Question: I am using Master pages with asp.net, I am noob in CSS, thus tried a lot of
properties after searching google and stackoverflow posts as well, but I cant
figure out how to over come this, the things are working fine except for the left
side menu, it should take all the height of the page dynamically, at the end I have
included a screenshot of Products page (buy.aspx) the product T2 and all other
products under it all left aligned with Categories while they should have
aligned under first product on the page, plz help
'''
<%@ Master Language="C#" AutoEventWireup="true" CodeBehind="Site.master.cs" Inherits="E_Auction.Site" %>
<html>
<head runat="server">
<style type="text/css">
body
{
margin-top: 0px;
margin-left: 5%;
margin-right: 5%;
background-color: Teal;
}
#header {
padding: 1px;
margin-left:5%;
margin-right:5%;
background-color: White;
margin-bottom: 0px;
}
#left {
float:left;
margin-left: 5%;
background-color:White;
}
#center
{
margin-top: 0px;
background-color: White;
margin-left: 5%;
margin-right: 5%;
overflow:scroll;
}
.style1
{
text-align: center;
}
.internal
{
text-decoration: none;
}
a:link, a:hover, a:visited, a:active {color: blue;}
</style>
<asp:ContentPlaceHolder ID="head" runat="server">
</asp:ContentPlaceHolder>
</head>
<body>
<form id="form1" runat="server">
<div id="header" style="background-image:url(Images/banner.gif);background-repeat:no-repeat;">
<table style="height:27%;width:88%">
<tr colspan="2">
<td style="text-align: right">
<asp:LinkButton ID="lnkMyAccount" runat="server" PostBackUrl="~/account.aspx" ForeColor="White" Font-Bold="true" Font-Underline="false">My Account</asp:LinkButton>&nbsp&nbsp
<asp:LinkButton ID="lnkBuy" runat="server" PostBackUrl="~/buy.aspx" ForeColor="White" Font-Bold="true" Font-Underline="false">Buy</asp:LinkButton>&nbsp&nbsp
<asp:LinkButton ID="lnkSell" runat="server" PostBackUrl="~/sell.aspx" ForeColor="White" Font-Bold="true" Font-Underline="false">Sell</asp:LinkButton>&nbsp&nbsp
<asp:LinkButton ID="lnkAboutUs" runat="server" PostBackUrl="~/about.aspx" ForeColor="White" Font-Bold="true" Font-Underline="false">About Us</asp:LinkButton>&nbsp&nbsp
<asp:LinkButton ID="lnkContactus" runat="server" PostBackUrl="~/contact.aspx" ForeColor="White" Font-Bold="true" Font-Underline="false">Contact Us</asp:LinkButton>
</td>
</tr>
<tr>
<td style="text-align: right">
<br /><span class="style1"><strong>Search</strong></span>&nbsp<asp:TextBox ID="txtSearch" runat="server" Width="170px"></asp:TextBox>&nbsp<asp:Button ID="btnGo" runat="server" Text="Go" Width="39px" Height="23px" />
</td>
</tr>
<tr>
<td valign="bottom"><asp:SiteMapPath ID="smPath" runat="server" ForeColor="White"></asp:SiteMapPath></td>
</tr>
</table>
</div>
<div id="left">
<table>
<tr>
<td valign="top" style="background-color:Silver;color:White;font-weight:bold;text-align:center;">
Category
</td>
</tr>
<tr>
<td valign="top" class="style1">
<asp:DataList ID="DataList1" runat="server" DataSourceID="dsCats">
<ItemTemplate>
<a href="buy.aspx?catid=<%# Eval("catid") %>" class="internal"><asp:Label ID="catitleLabel" runat="server" Text='<%# Eval("catitle") %>' />
</ItemTemplate>
</asp:DataList>
<asp:SqlDataSource ID="dsCats" runat="server"
ConnectionString="<%$ ConnectionStrings:EAuctionConnectionString %>"
SelectCommand="SELECT [catid], [catitle] FROM [Category]"></asp:SqlDataSource>
</td>
</tr>
</table>
</div>
<div id="center">
<asp:ContentPlaceHolder ID="ContentPlaceHolder1" runat="server">
</asp:ContentPlaceHolder>
</div>
</form>
</body>
</html>
'''
'''
<%@ Page Title="" Language="C#" MasterPageFile="~/Site.Master" AutoEventWireup="true" CodeBehind="buy.aspx.cs" Inherits="E_Auction.buy" %>
<asp:Content ID="Content1" ContentPlaceHolderID="head" runat="server">
<title>E-Auction::Buy Products</title>
<style type="text/css">
.topbanners
{
border: none;
}
</style>
</asp:Content>
<asp:Content ID="Content2" ContentPlaceHolderID="ContentPlaceHolder1" runat="server">
<asp:ListView ID="ListView1" runat="server" DataKeyNames="prodid"
DataSourceID="SqlDataSource1">
<EmptyDataTemplate>
<span>No data to show.</span>
</EmptyDataTemplate>
<ItemTemplate>
<table width="50%">
<tr>
<td colspan="2"><strong>
<asp:Label ID="prodnameLabel" runat="server" Text='<%# Eval("prodname") %>' />
</strong></td>
</tr>
<tr>
<td rowspan="8"><img src='/Pimages/<%# Eval("prodimagename") %>' height="150px" width="150px" /></td>
</tr>
<tr>
<td align="right">
<b></strong><asp:Label ID="capcategory" runat="server" Text="Category" /></b>
<asp:Label ID="Label2" runat="server" Text='<%# Eval("cat_title") %>' /></td>
</tr>
<tr>
<td align="right">
<asp:Label ID="capbidstartprice" runat="server" Text="Bid Start Price: " visible='<%# (Convert.ToInt32(Eval("pricetype")) == 1) ? true : false %>' />
<asp:Label ID="bidstartpriceLabel" runat="server" Text='<%# Eval("bidstartprice") %>' visible='<%# (Convert.ToInt32(Eval("pricetype")) == 1) ? true : false %>' /></td>
</tr>
<tr>
<td align="right">
<asp:Label ID="captotalbids" runat="server" Text="Total Bids: " visible='<%# (Convert.ToInt32(Eval("pricetype")) == 1) ? true : false %>' />
<asp:Label ID="totalbids" runat="server" Text='<%# Eval("TotalBids") %>' visible='<%# (Convert.ToInt32(Eval("pricetype")) == 1) ? true : false %>'/>
</tr>
<tr>
<td align="right">
<asp:Label ID="capbidenddate" runat="server" Text="Bid Ends At: " visible='<%# (Convert.ToInt32(Eval("pricetype")) == 1) ? true : false %>' />
<asp:Label ID="bidenddate" runat="server" Text='<%# Eval("bidenddate") %>' visible='<%# (Convert.ToInt32(Eval("pricetype")) == 1) ? true : false %>'/>
</tr>
<tr>
<td align="right">
<asp:Label ID="capbuyprice" runat="server" Text="Buy Price: " visible='<%# (Convert.ToInt32(Eval("pricetype")) == 0) ? true : false %>' />
<asp:Label ID="buyprice" runat="server" Text='<%# Eval("buyprice") %>' visible='<%# (Convert.ToInt32(Eval("pricetype")) == 0) ? true : false %>'/>
</tr>
<tr>
<td align="right">
<asp:Label ID="captax" runat="server" Text="Tax: " visible='<%# (Convert.ToInt32(Eval("pricetype")) == 0) ? true : false %>' />
<asp:Label ID="tax" runat="server" Text='<%# Eval("tax") %>' visible='<%# (Convert.ToInt32(Eval("pricetype")) == 0) ? true : false %>'/>
</tr>
<tr>
<td align="right">
<asp:Label ID="captotalbuyprice" runat="server" Text="Total: " visible='<%# (Convert.ToInt32(Eval("pricetype")) == 0) ? true : false %>' />
<asp:Label ID="totalbuyprice" runat="server" Text='<%# Eval("TotalBuyPrice") %>' visible='<%# (Convert.ToInt32(Eval("pricetype")) == 0) ? true : false %>'/>
</tr>
<tr>
<td align="right">
<a href='buyform.aspx?id=<%# Eval("prodid") %>' class="internal">
<asp:Image ID="Image1" ImageUrl='/Images/buy.png' runat="server" Visible='<%#(Convert.ToInt32(Eval("pricetype")) == 0) ? true : false%>' CssClass="topbanners"/>
</a>
<a href='bidform.aspx?id=<%# Eval("prodid") %>' class="internal">
<asp:Image ID="Image2" ImageUrl='/Images/bid.png' runat="server" Visible='<%#(Convert.ToInt32(Eval("pricetype")) == 1) ? true : false%>' CssClass="topbanners"/>
</a>
</td>
</tr>
<tr colspan="2">
<td><b>Description</b><br /><asp:Label ID="Label5" runat="server" Text='<%# Eval("description") %>' />
</tr>
</table>
<br />
</ItemTemplate>
<LayoutTemplate>
<div ID="itemPlaceholderContainer" runat="server" style="">
<span runat="server" id="itemPlaceholder" />
</div>
<div style="">
<p align="center">
<asp:DataPager ID="DataPager1" runat="server">
<Fields>
<asp:NextPreviousPagerField ButtonType="Button" ShowFirstPageButton="True"
ShowNextPageButton="False" ShowPreviousPageButton="False" />
<asp:NumericPagerField />
<asp:NextPreviousPagerField ButtonType="Button" ShowLastPageButton="True"
ShowNextPageButton="False" ShowPreviousPageButton="False" />
</Fields>
</asp:DataPager>
</p>
</div>
</LayoutTemplate>
</asp:ListView>
<br />
<asp:SqlDataSource ID="SqlDataSource1" runat="server"
ConnectionString="<%$ ConnectionStrings:EAuctionConnectionString %>"
SelectCommand="SELECT [prodid], (Select catitle from Category where catid=p.catid) as cat_title,[prodname],[description],[pricetype],[buyprice],[tax],[bidstartprice],[bidenddate],[prodimagename],[isforsale],[addedon], [btnname], (Select count(prod) from Bid where prod=p.prodid) as TotalBids, (tax+buyprice) as TotalBuyPrice FROM Product p where isforsale=1 Order by addedon Desc">
</asp:SqlDataSource>
<table runat="server" id="tblAll" width="70%" align="center">
</table>
</asp:Content>
'''

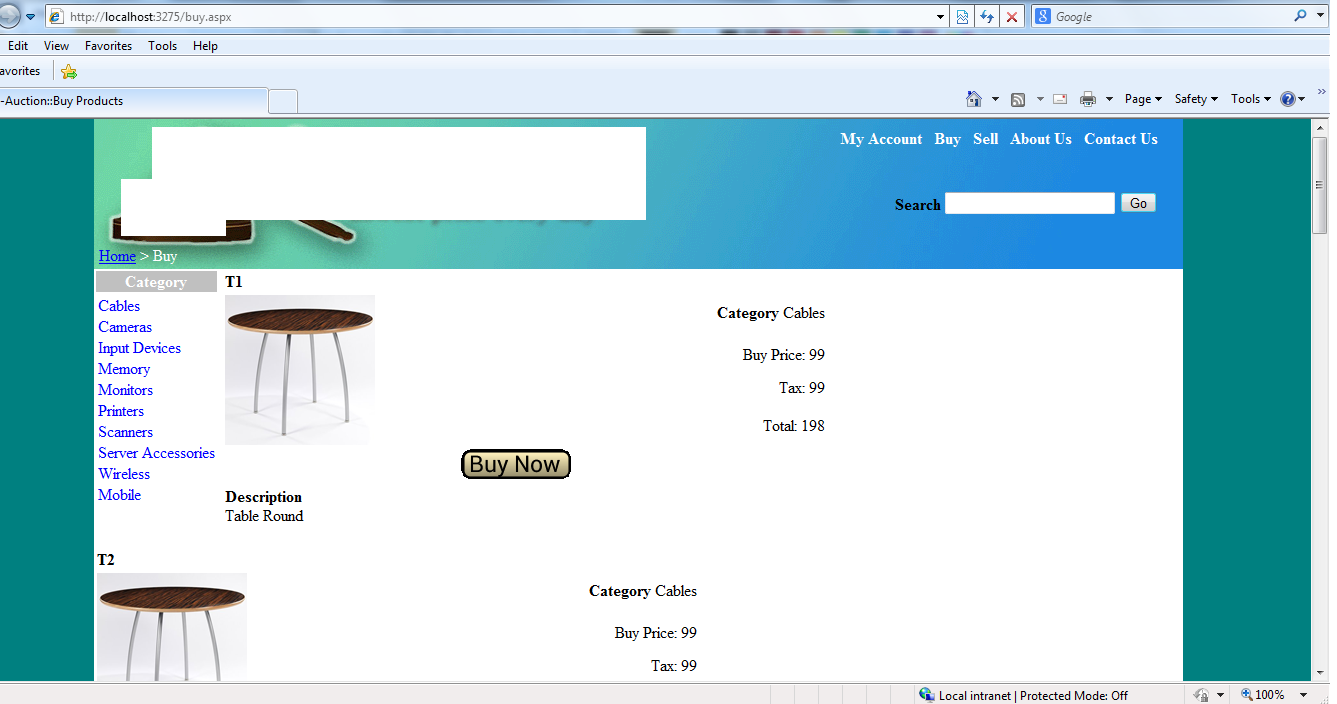
Answer: You'll need to put a height attribute of 100% on the left menu. But not only that you will need to put a height on the html, body and any other container element. If you set these all to 100% and that should do it.
'''
height:100%;
'''